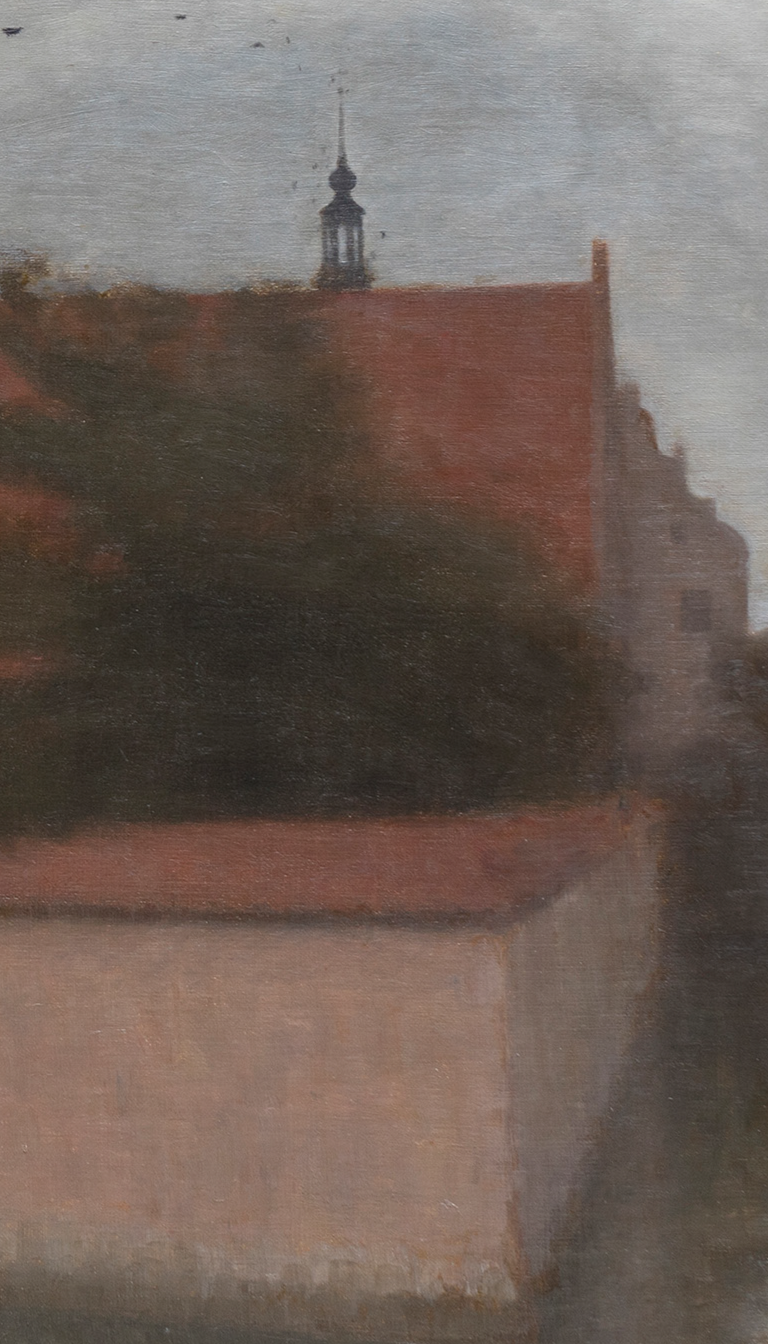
landscape painting, wide, overcast daylight, red tiled roof and dark trees low pale wall in foreground grey overcast sky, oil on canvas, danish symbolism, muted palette